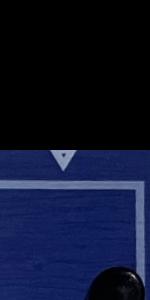
Label: Empty